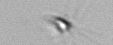
Label: Calciopappus